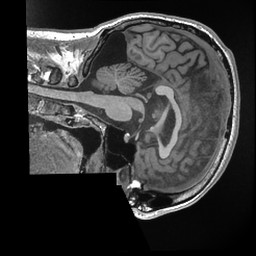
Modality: T1w
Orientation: sagittal
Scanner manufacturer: ge
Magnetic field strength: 3 T
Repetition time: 0.007788 s
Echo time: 0.00302 s